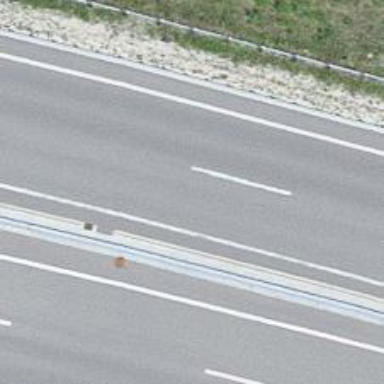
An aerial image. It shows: Asphalt motorway.